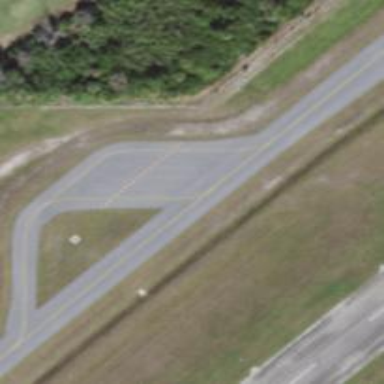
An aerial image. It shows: View of taxiway at the airport.